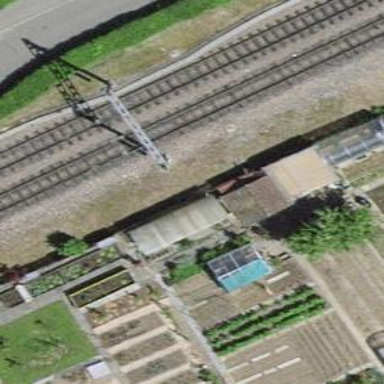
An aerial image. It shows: Tram railway with one electrified contact line.